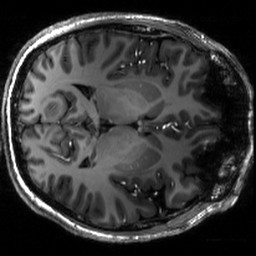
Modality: T1w
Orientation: axial
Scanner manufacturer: siemens
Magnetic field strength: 6.98 T
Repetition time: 2.5 s
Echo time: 0.00305 s